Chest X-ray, AP view. Patient: 60 years old, sex M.
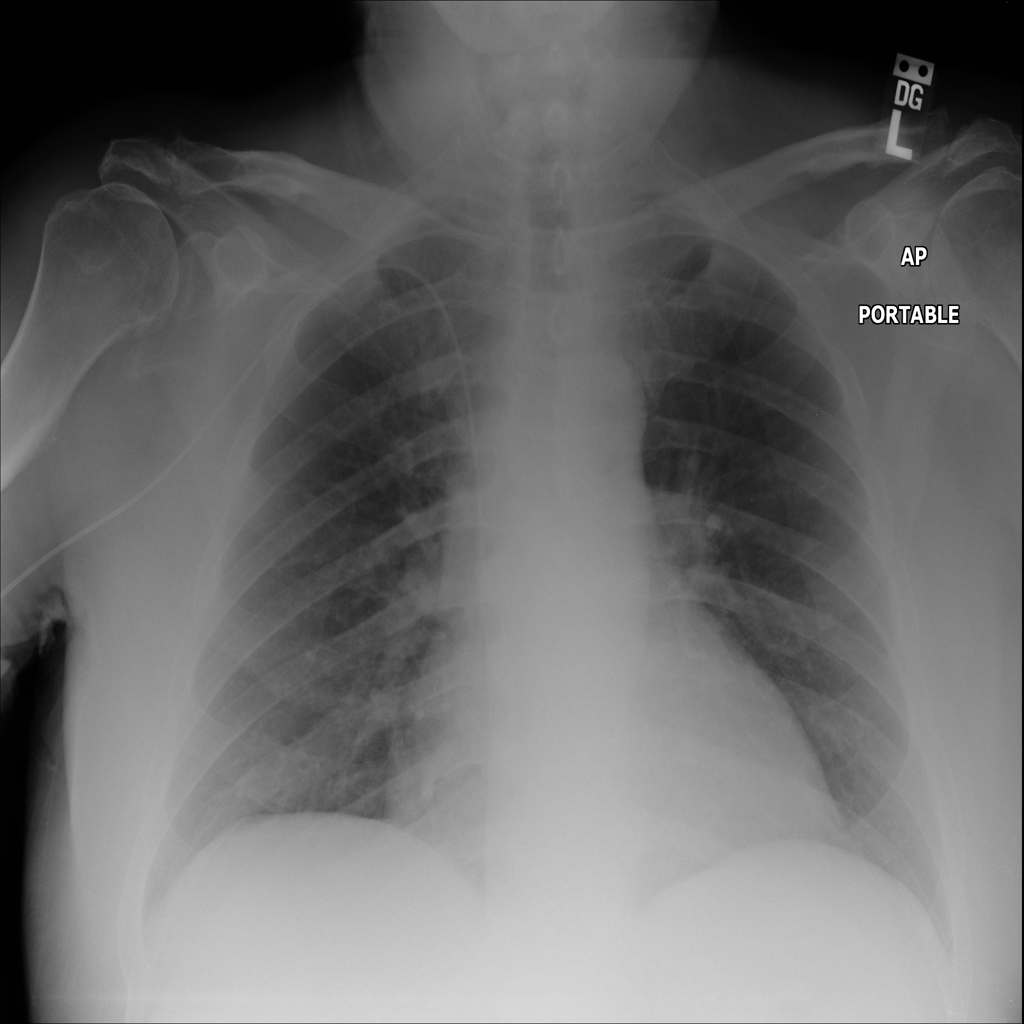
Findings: No Finding